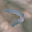
Label: 7